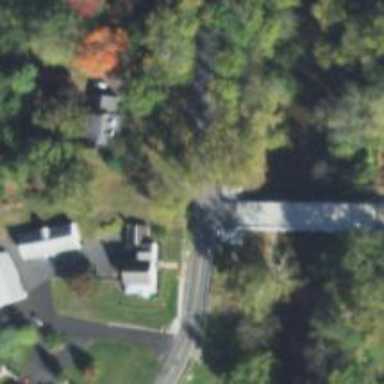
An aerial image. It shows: Tertiary road with bridge.